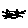
Label: cat